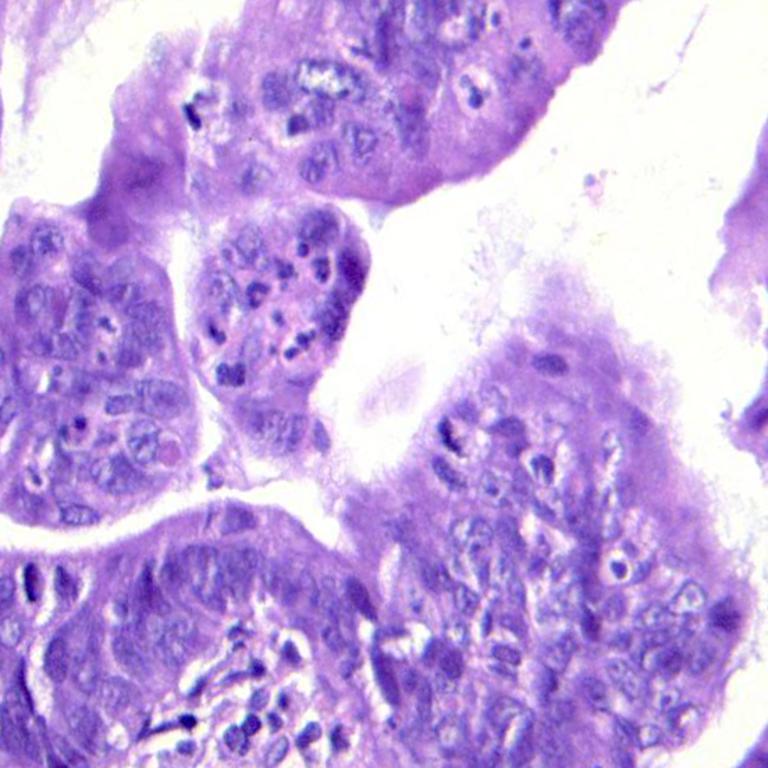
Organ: colon
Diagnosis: adenocarcinomas